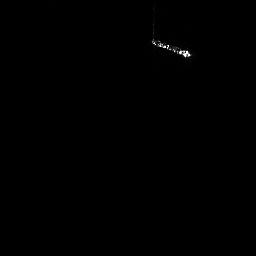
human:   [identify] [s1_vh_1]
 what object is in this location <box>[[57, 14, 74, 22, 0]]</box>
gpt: <ref>1 medium ship at the top</ref>